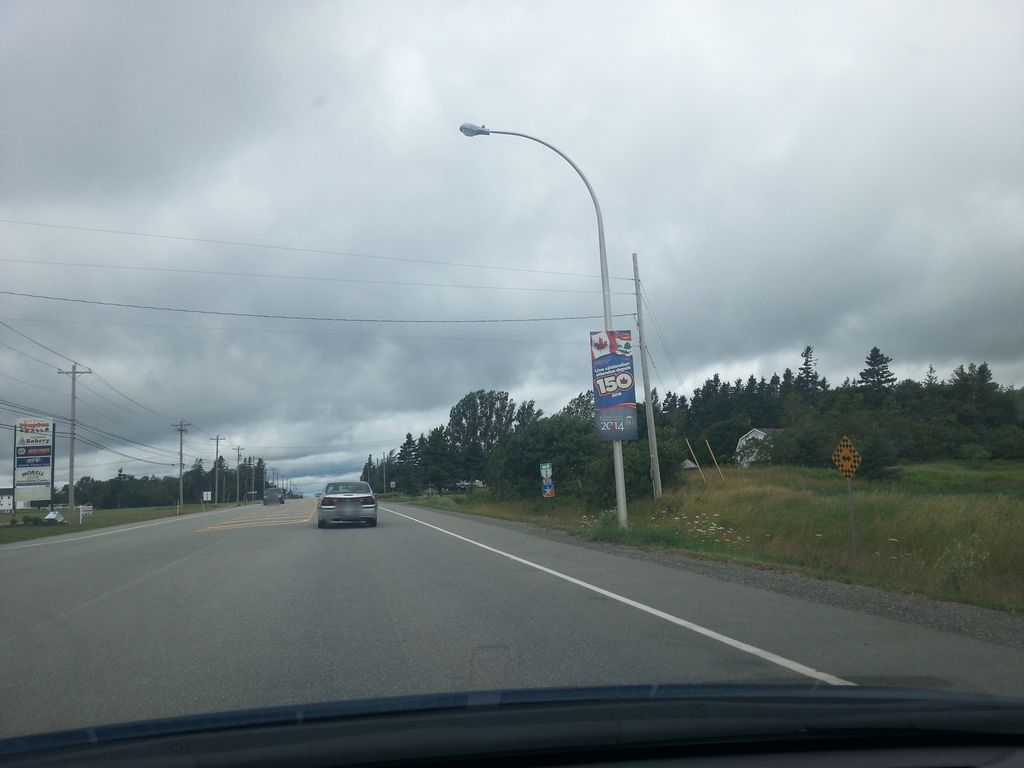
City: charlottetown